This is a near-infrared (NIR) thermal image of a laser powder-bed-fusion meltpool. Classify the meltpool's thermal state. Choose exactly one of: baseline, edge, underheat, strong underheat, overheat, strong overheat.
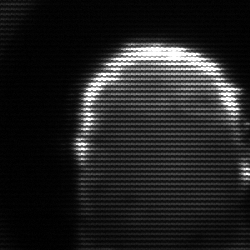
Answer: baseline